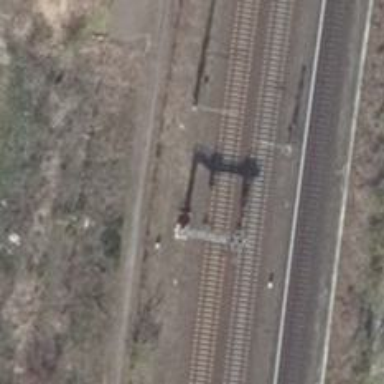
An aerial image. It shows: Light railway signal with light crossing form.